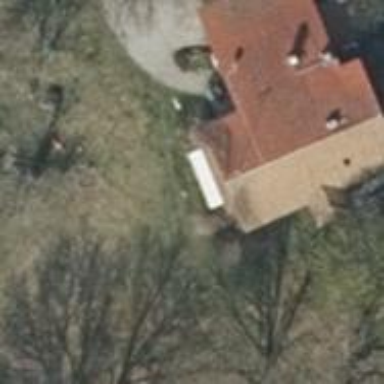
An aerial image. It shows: House with gabled roof oriented along the building.